Aerial crown-view tile of a tropical tree (Barro Colorado Island, Panama), acquired 20241014:
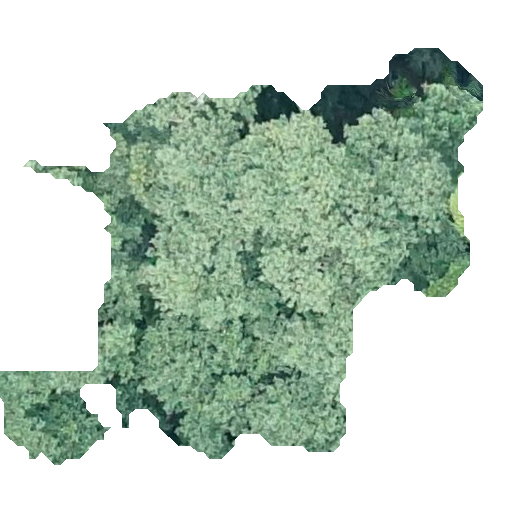
Species: Hieronyma alchorneoides
GBIF accepted scientific name: Hieronyma alchorneoides
Crown area: 181.005 m²